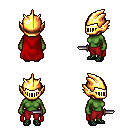
a pixel art fantasy rpg character, female body template, orc, green skin, red cape, red pants, pink parted hairstyle, gold helm, ghillies, dagger, four views (front, back, left, right), 2x2 character sprite sheet, small pixel art, hard edges, no anti-aliasing